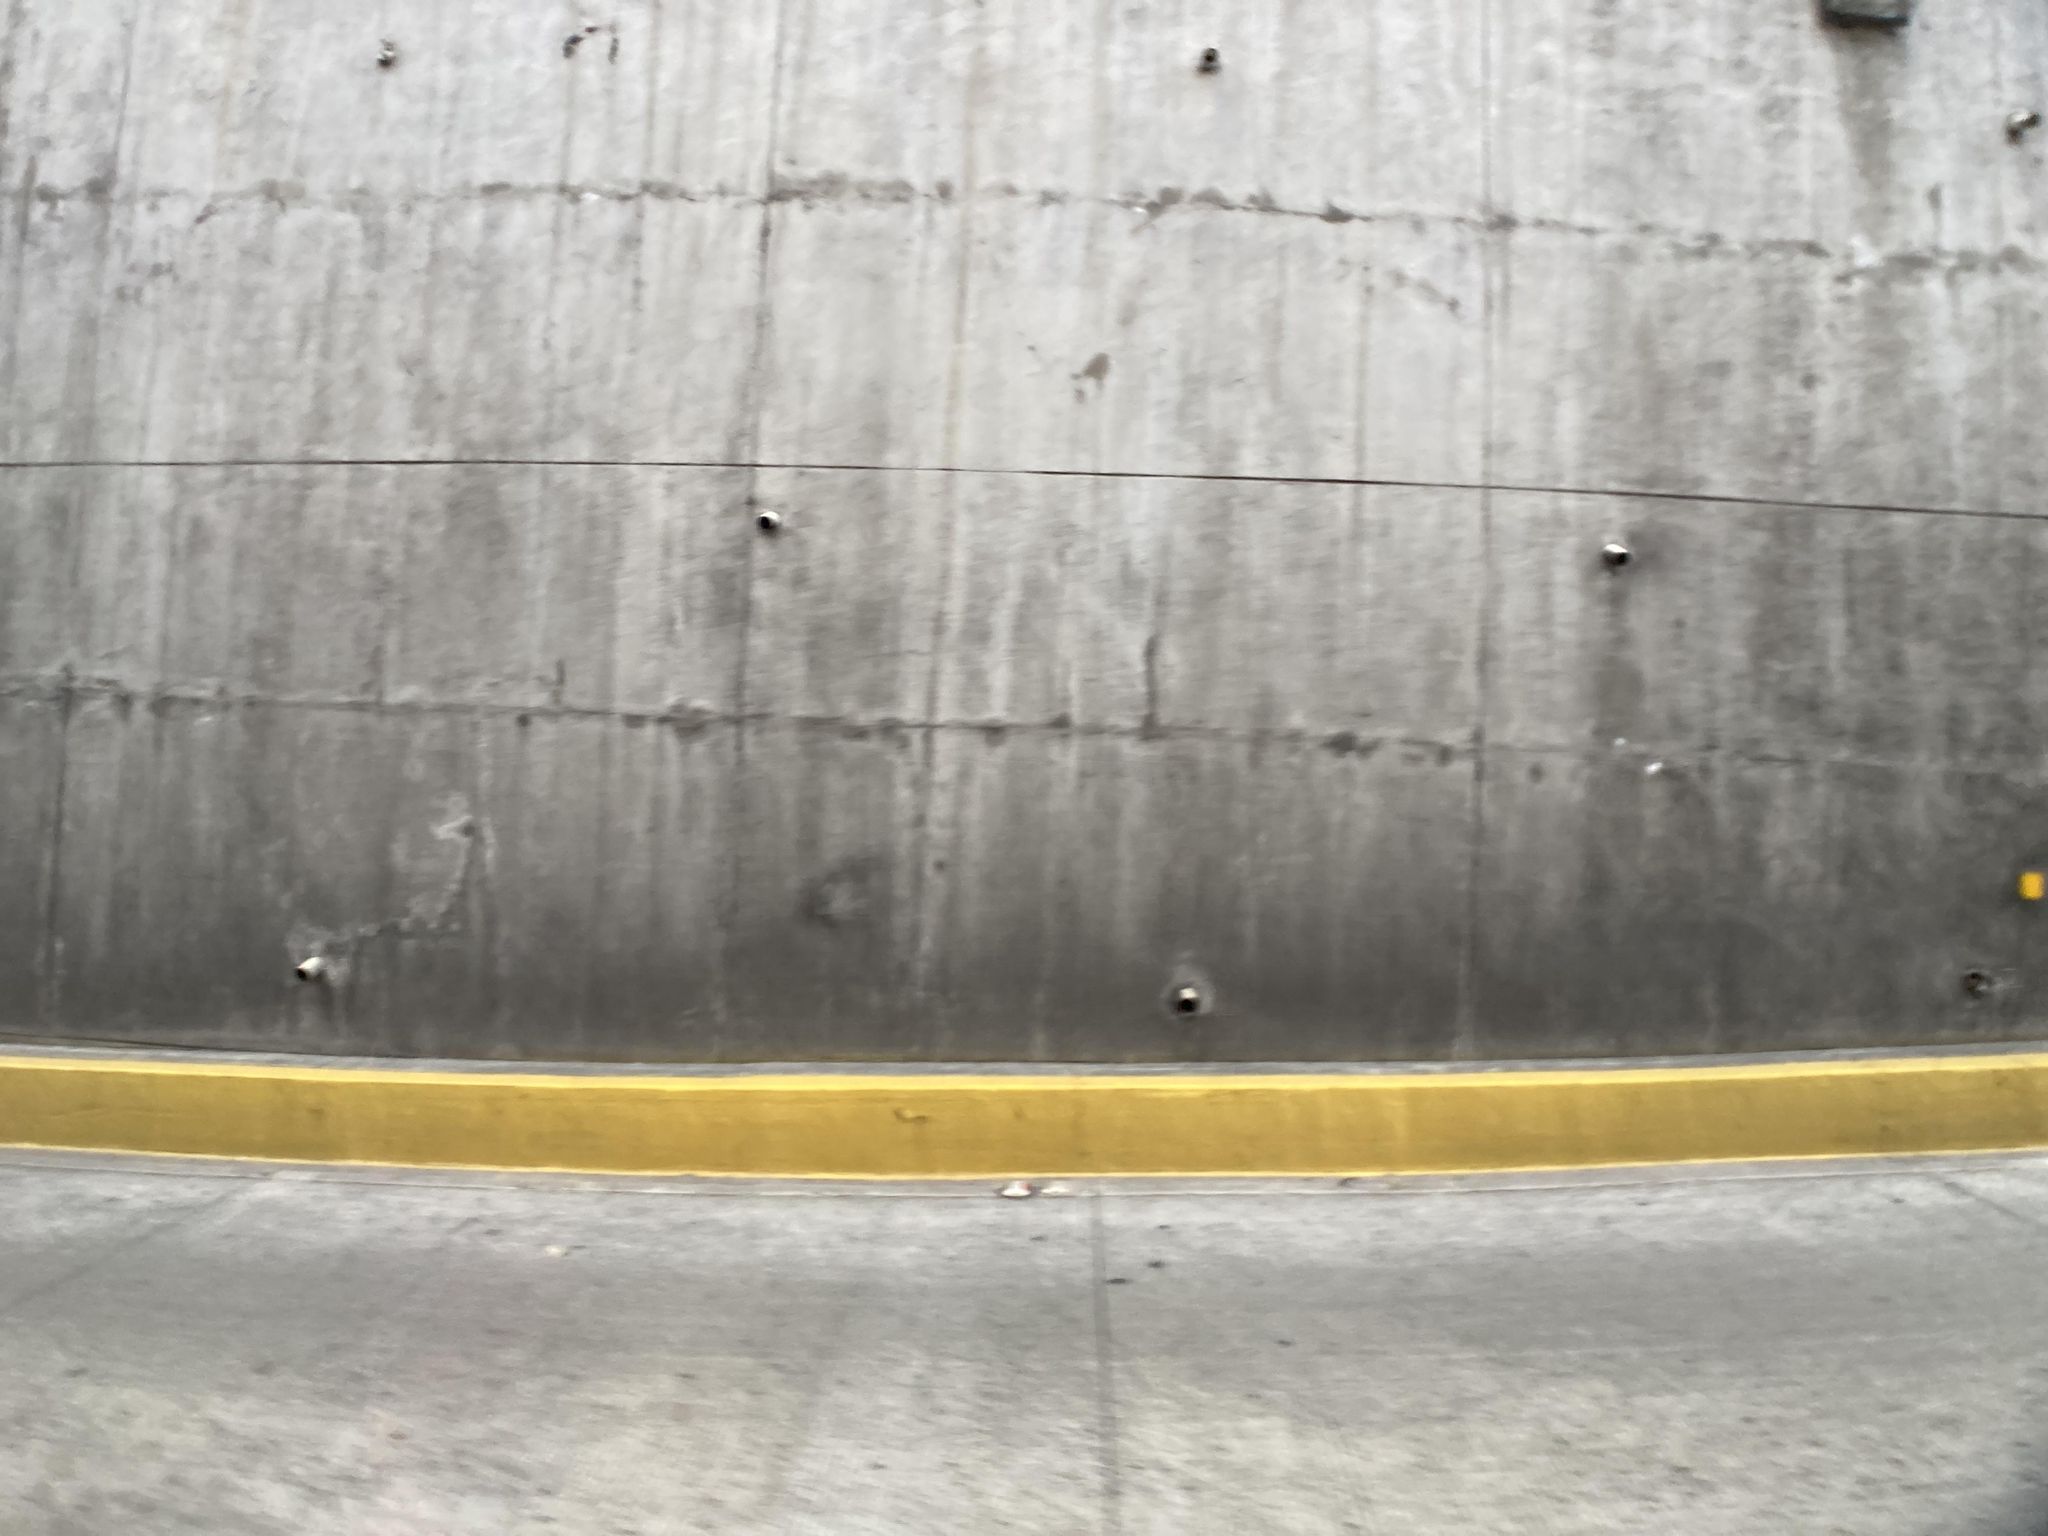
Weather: snowy
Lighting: day
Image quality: slightly poor
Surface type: driving surface
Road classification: tertiary, tertiary_link
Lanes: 1
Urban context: urban centre
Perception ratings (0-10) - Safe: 0.52, Lively: 1.56, Beautiful: 1.67, Boring: 5.95, Depressing: 5.58, Wealthy: 4.55